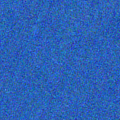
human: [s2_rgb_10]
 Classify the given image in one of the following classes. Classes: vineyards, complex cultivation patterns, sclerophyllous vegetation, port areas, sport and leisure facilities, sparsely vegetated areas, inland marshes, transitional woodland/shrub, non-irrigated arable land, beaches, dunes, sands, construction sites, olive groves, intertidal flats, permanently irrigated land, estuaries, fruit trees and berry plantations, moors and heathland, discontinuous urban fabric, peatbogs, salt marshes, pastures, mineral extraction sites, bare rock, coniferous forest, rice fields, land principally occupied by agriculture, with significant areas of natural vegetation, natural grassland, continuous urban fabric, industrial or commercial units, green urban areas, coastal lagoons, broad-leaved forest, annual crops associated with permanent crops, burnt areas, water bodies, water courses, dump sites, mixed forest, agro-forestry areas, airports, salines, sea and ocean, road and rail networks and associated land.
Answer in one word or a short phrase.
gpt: sea and ocean